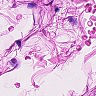
Metastatic tissue present: no